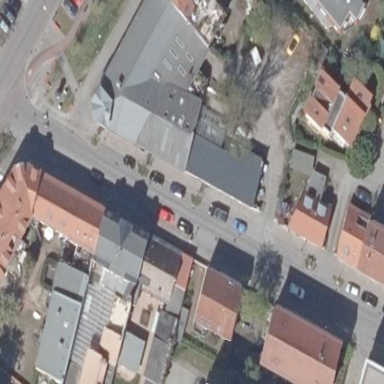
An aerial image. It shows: Residential building.